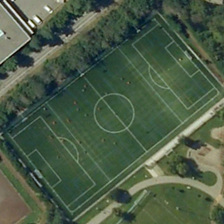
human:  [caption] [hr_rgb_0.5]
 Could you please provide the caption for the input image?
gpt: many people are in a football field surrounded by many green trees .

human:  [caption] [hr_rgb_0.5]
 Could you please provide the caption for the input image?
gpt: many people are in a football field surrounded by many green trees .

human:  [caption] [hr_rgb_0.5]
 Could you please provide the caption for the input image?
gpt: many people are in a football field surrounded by many green trees .

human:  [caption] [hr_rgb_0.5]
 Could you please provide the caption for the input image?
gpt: many people are in a football field surrounded by many green trees .

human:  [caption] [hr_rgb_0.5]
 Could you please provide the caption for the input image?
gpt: many people are in a football field surrounded by many green trees .